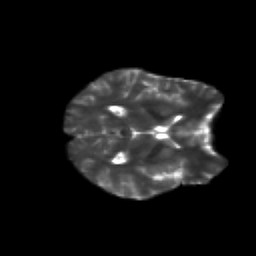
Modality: T2w
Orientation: axial
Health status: healthy
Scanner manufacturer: siemens
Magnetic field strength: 3 T
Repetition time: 12 s
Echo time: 0.092 s